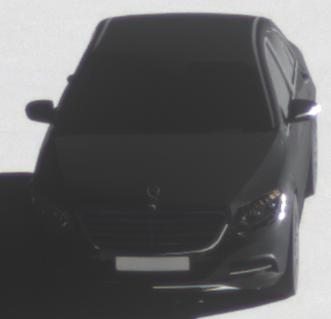
Make: Mercedes-Benz
Model: S 400 HYBRID
Detailed model: S-Class (222) Limousine
Model produced from: 2013/05
Model produced until: 2015/04
Doors: 4
Color: black
Road condition: dry road
Daytime: morning or afternoon
Contrast: high contrast